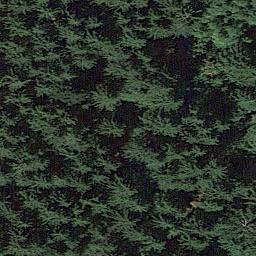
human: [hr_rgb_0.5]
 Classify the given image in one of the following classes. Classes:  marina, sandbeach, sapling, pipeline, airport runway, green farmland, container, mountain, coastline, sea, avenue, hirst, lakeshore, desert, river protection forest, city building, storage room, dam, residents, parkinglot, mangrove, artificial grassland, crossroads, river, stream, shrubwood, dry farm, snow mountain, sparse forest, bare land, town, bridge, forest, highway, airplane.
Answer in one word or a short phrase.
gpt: forest